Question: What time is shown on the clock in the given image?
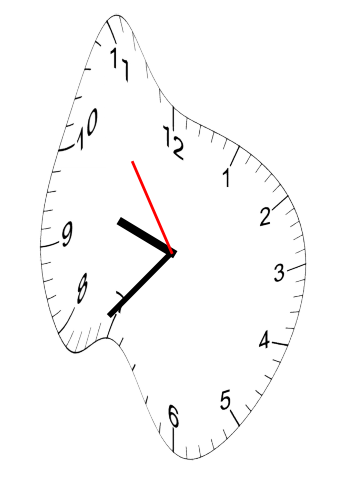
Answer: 09:36:54